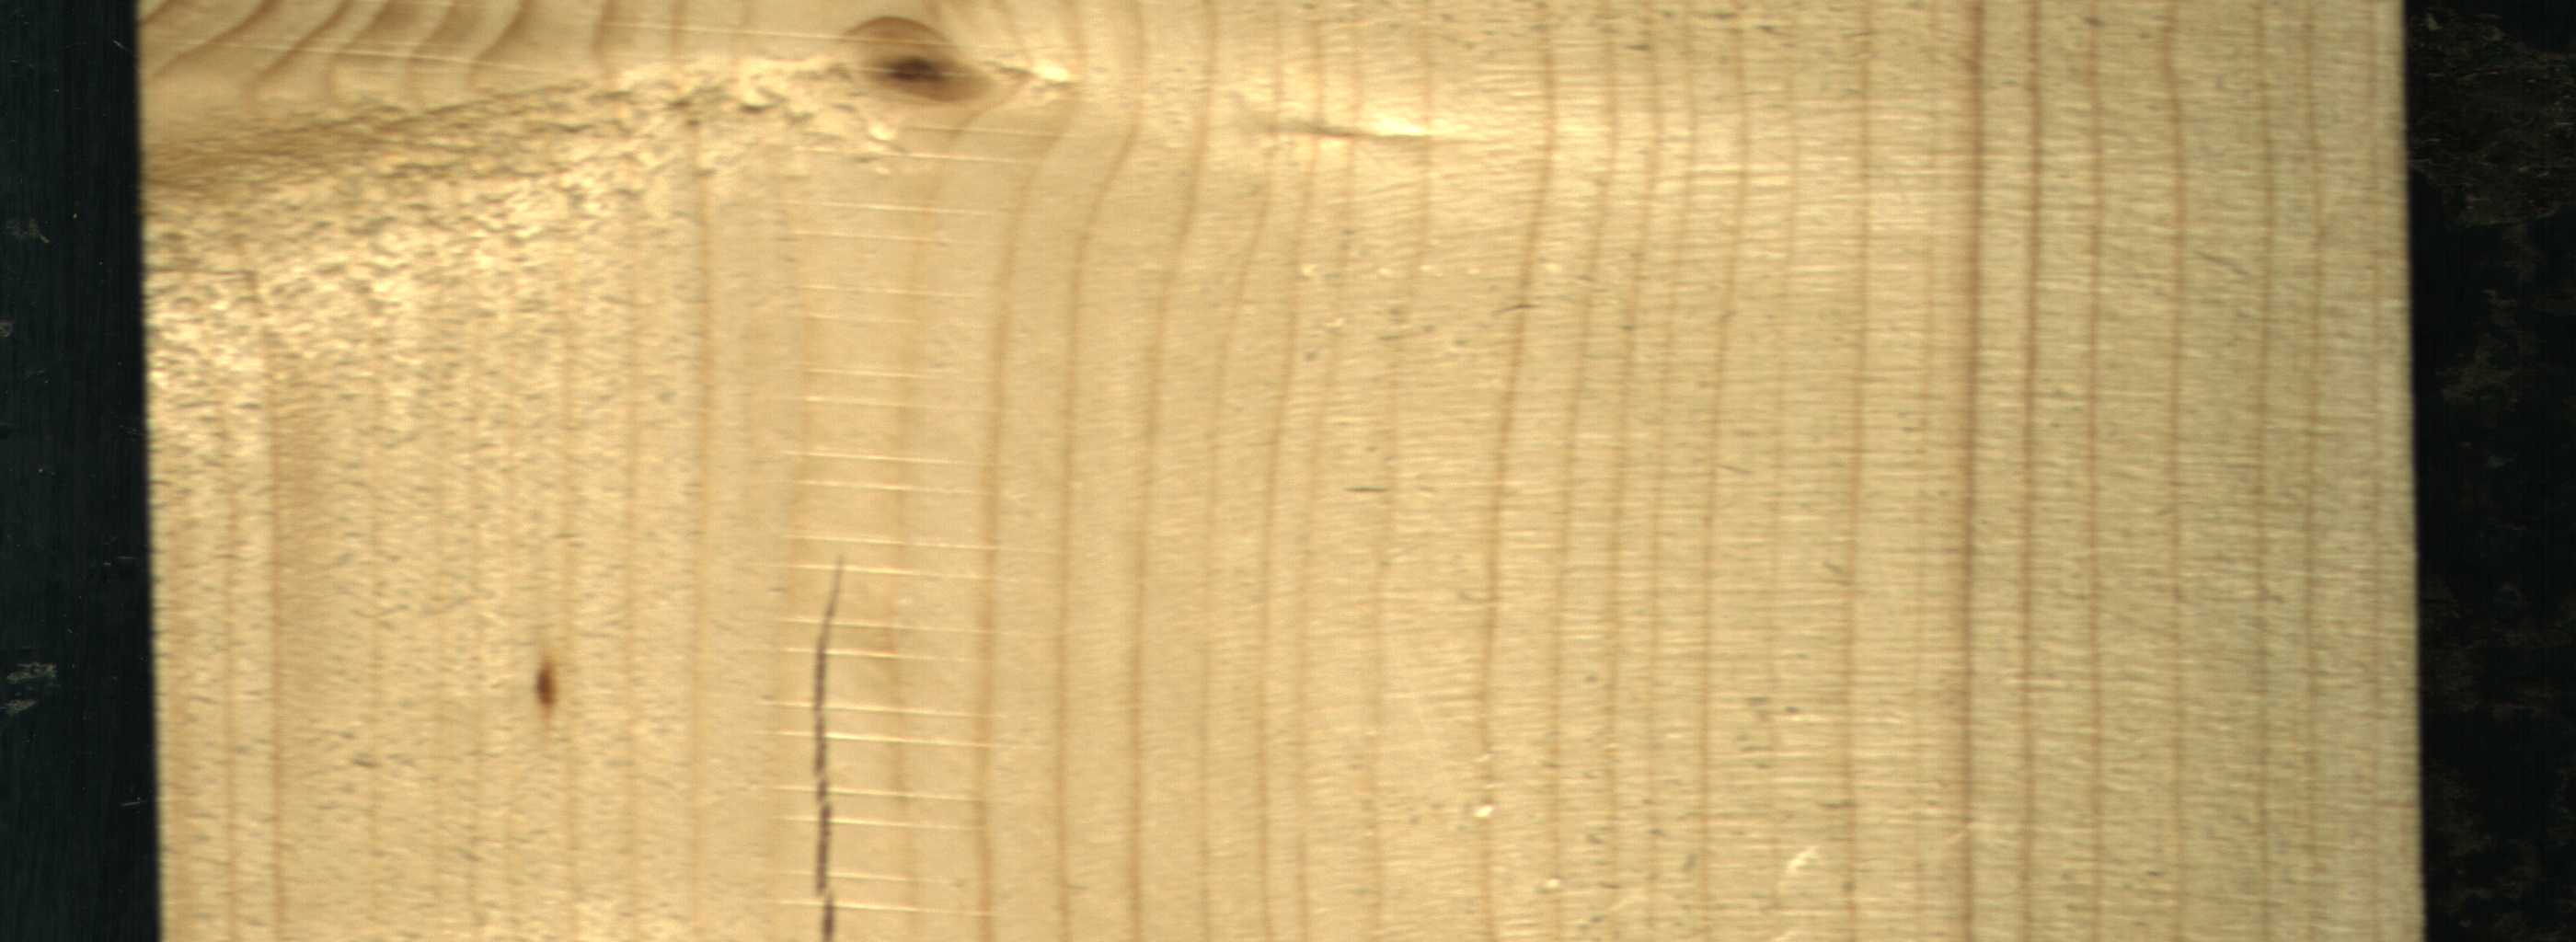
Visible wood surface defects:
Crack
Live_Knot